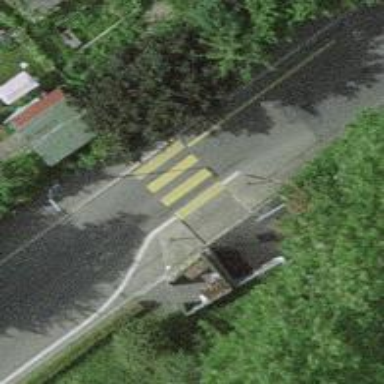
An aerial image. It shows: Kerb barrier.